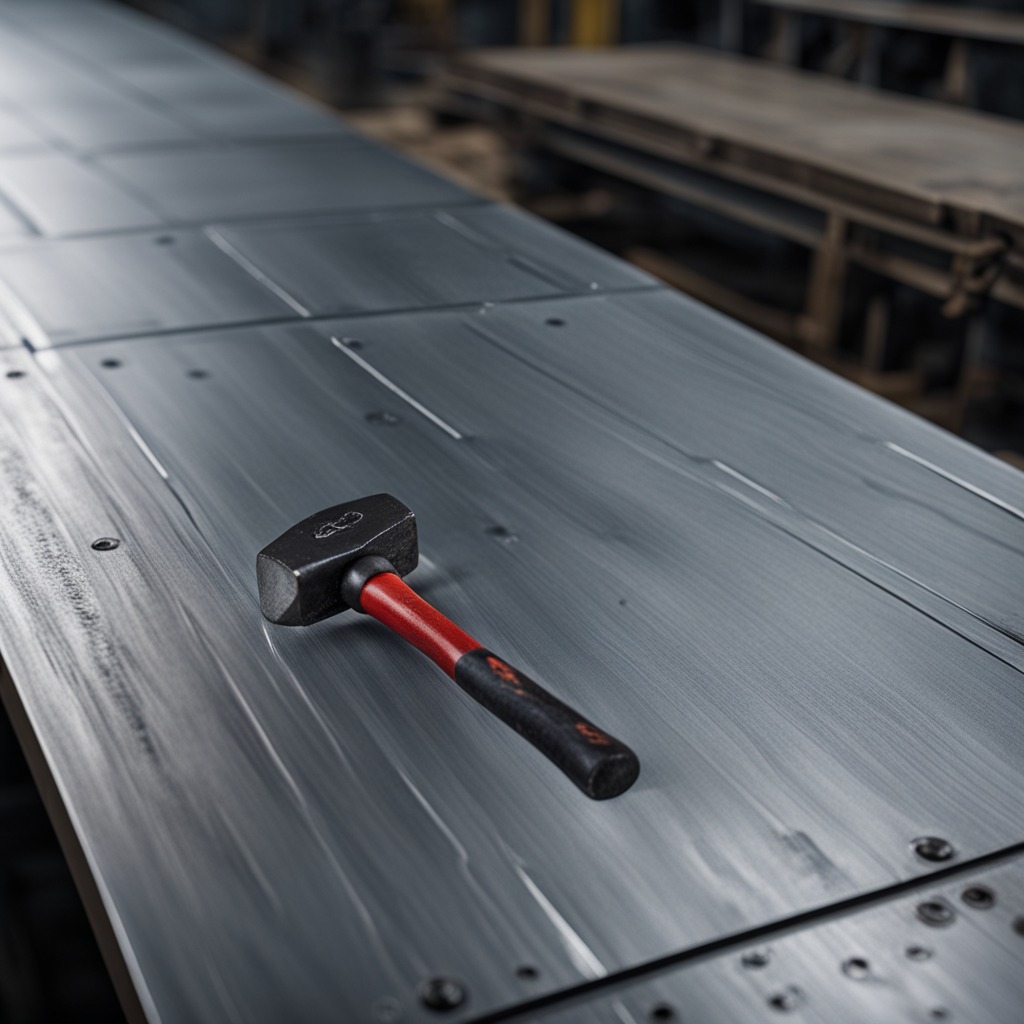
A hammer is lying on the cold steel table in a mining workshop.